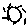
Label: sun